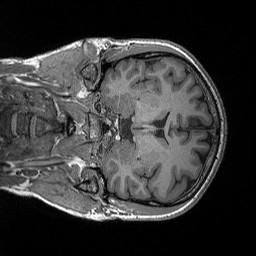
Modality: T1w
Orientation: coronal
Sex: male
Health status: healthy
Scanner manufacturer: siemens
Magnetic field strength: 3 T
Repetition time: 2 s
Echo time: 0.00296 s